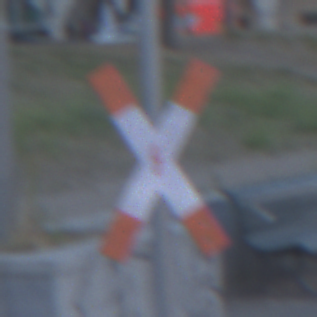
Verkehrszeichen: Andreaskreuz
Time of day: SunriseSunset
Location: Outdoor (Urban)
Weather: Clear
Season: NotSpecified
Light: Natural